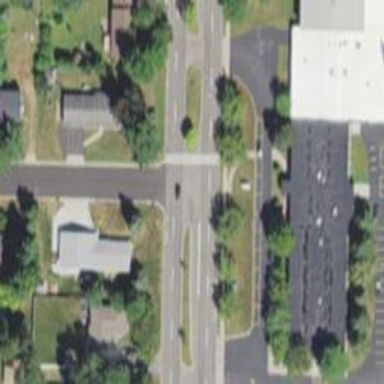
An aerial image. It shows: Road with stop sign.